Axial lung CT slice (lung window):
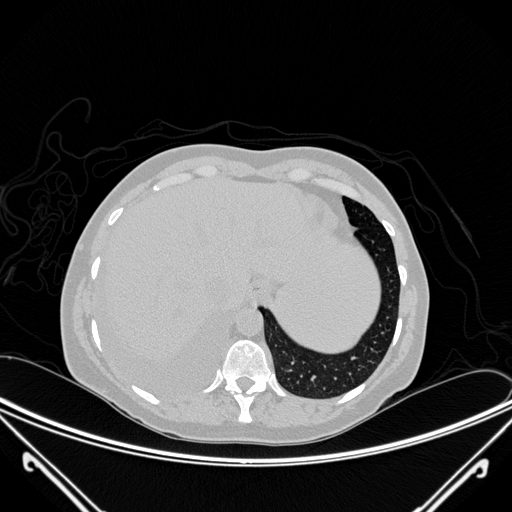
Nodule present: no